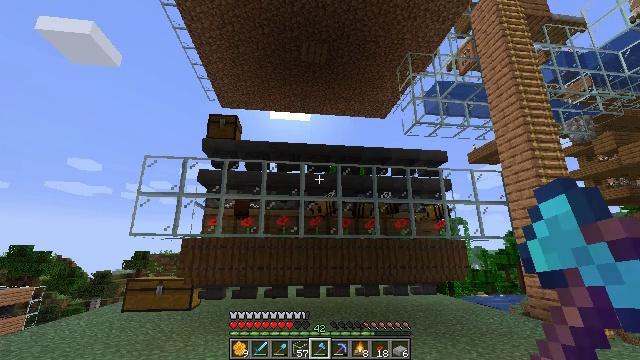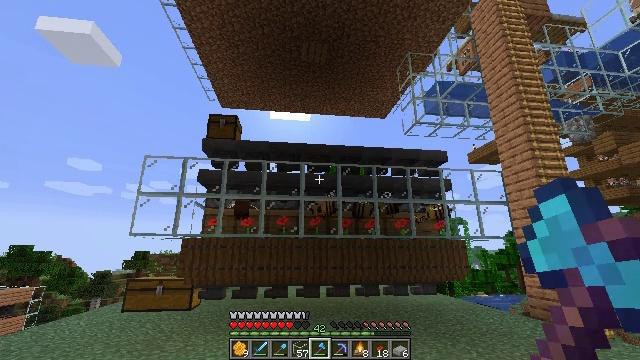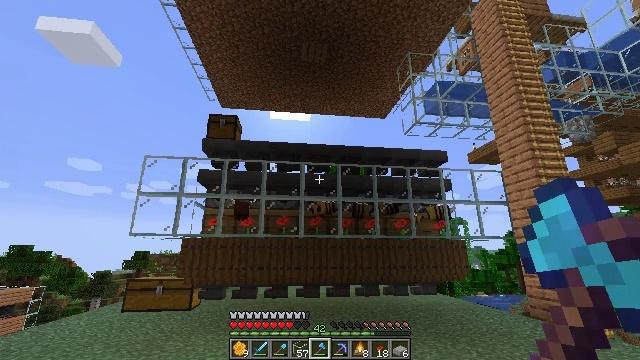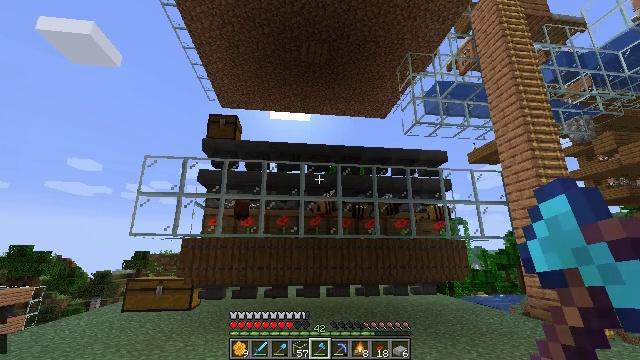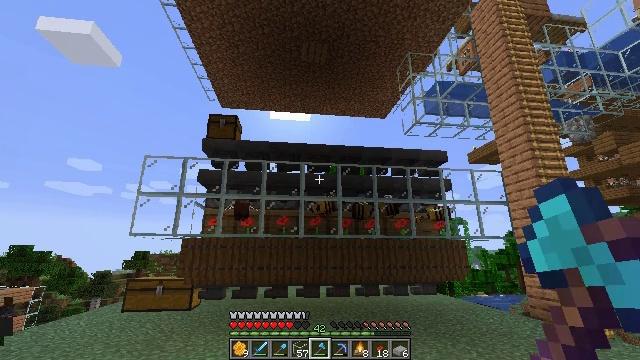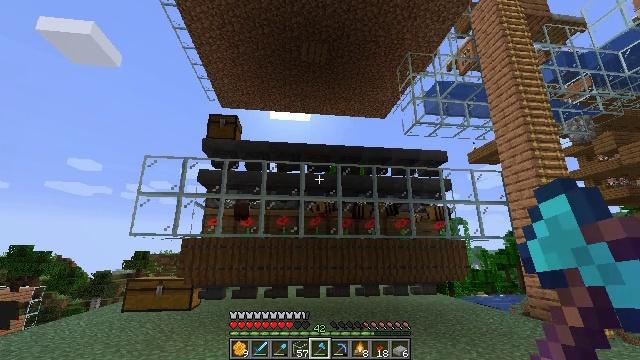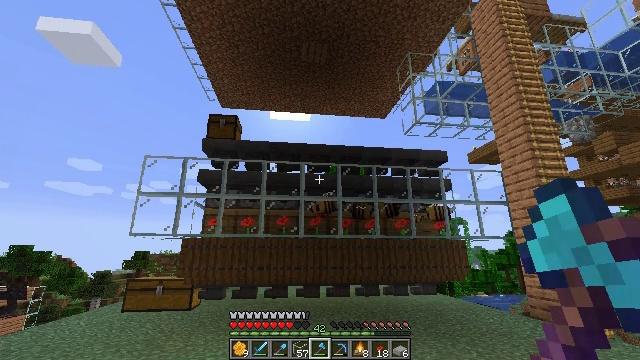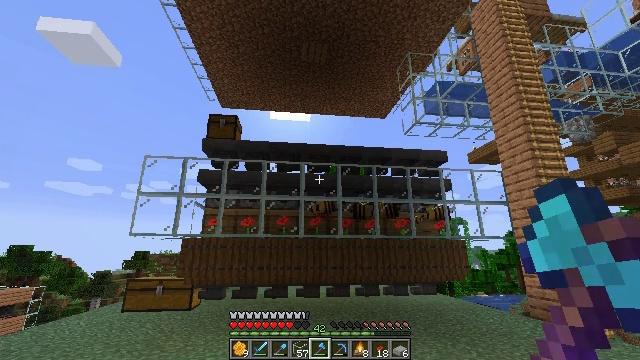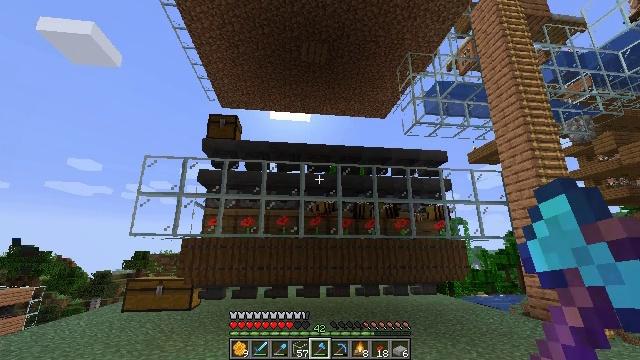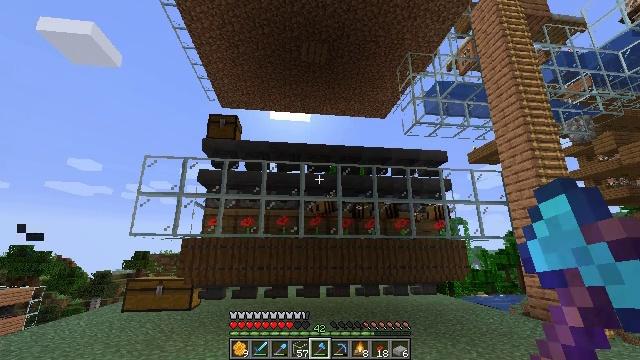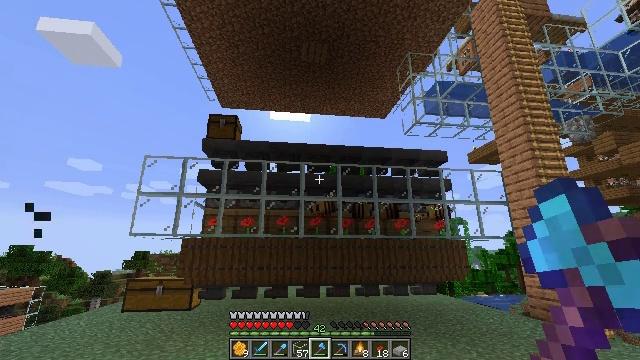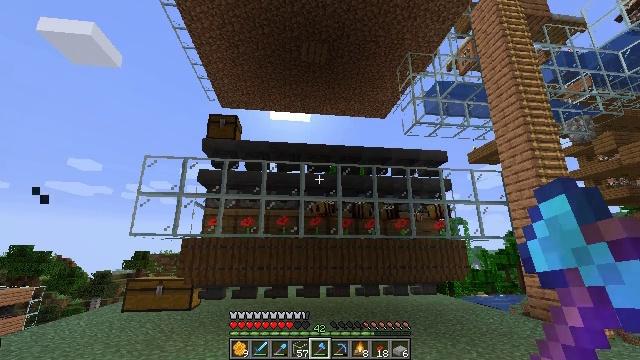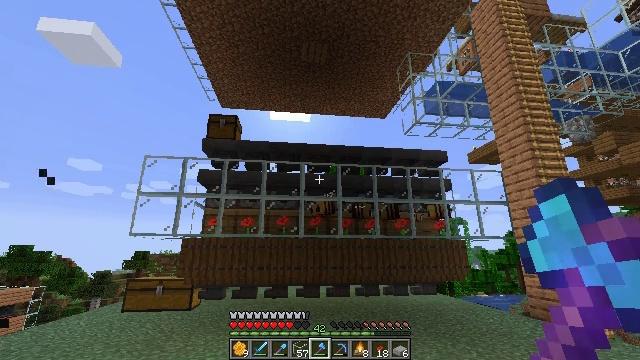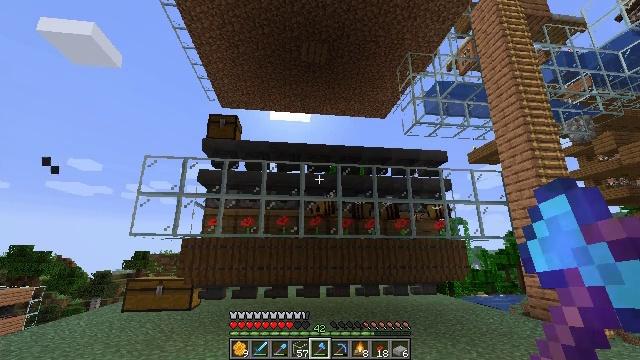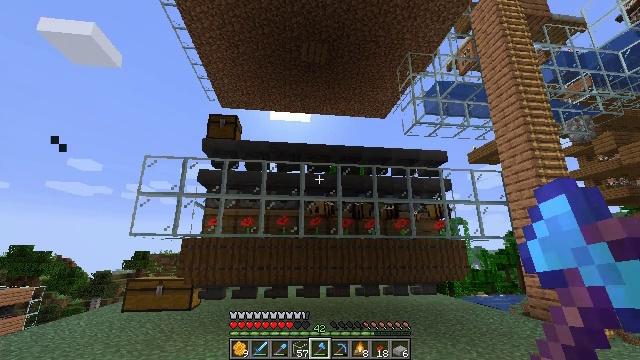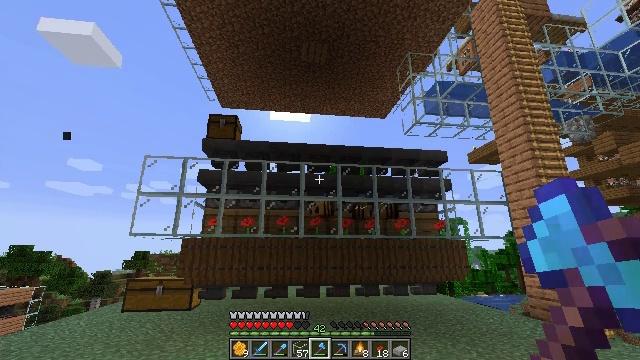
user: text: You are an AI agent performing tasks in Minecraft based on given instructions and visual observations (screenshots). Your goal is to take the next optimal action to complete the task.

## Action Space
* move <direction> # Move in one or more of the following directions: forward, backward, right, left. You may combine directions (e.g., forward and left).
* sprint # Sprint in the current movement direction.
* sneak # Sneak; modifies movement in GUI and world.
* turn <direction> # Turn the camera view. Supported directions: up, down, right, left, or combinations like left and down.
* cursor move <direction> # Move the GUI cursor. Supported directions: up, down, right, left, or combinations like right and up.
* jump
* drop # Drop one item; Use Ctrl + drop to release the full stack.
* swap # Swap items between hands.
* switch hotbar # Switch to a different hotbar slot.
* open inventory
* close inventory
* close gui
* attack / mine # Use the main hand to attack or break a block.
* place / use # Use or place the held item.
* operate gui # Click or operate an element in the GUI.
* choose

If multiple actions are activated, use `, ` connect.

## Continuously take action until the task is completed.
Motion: motion action
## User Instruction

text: Collect the poppy by clicking on it.
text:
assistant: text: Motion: no_op
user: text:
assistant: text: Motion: no_op
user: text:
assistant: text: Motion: no_op
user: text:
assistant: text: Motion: no_op
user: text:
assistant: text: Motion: no_op
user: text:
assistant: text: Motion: no_op
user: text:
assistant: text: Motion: no_op
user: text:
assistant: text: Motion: no_op
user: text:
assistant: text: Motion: no_op
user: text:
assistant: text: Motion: no_op
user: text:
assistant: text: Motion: no_op
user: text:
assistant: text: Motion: no_op
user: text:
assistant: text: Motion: no_op
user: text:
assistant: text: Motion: no_op
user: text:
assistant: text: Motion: no_op
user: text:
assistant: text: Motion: no_op
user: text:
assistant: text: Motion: no_op
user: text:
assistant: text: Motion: no_op
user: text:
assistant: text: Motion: no_op
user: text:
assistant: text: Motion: no_op
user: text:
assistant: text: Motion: no_op
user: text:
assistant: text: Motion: no_op
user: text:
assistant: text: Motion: no_op
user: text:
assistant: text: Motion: no_op
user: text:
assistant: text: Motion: no_op
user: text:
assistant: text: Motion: no_op
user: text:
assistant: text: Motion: no_op
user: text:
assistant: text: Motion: no_op
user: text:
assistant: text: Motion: no_op
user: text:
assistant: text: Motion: no_op